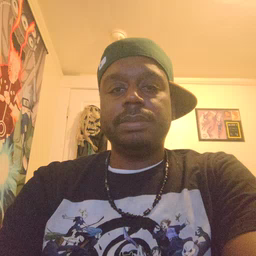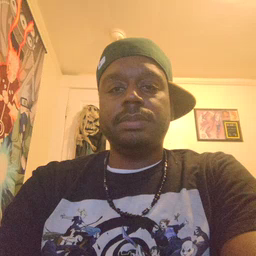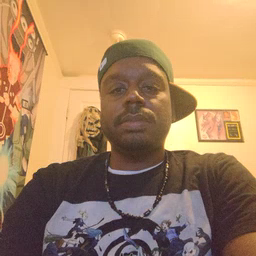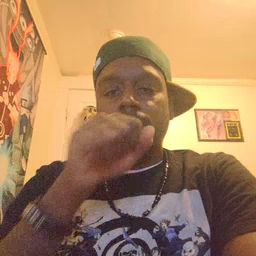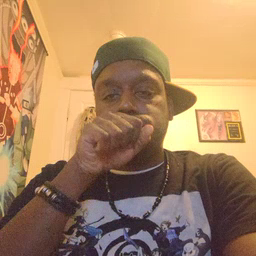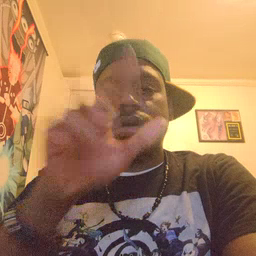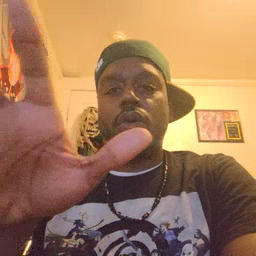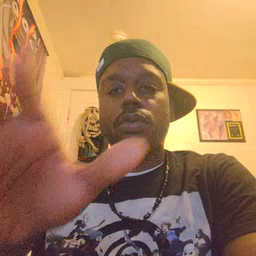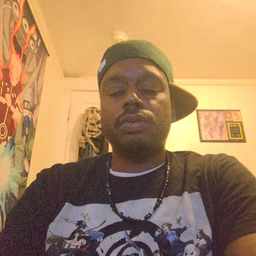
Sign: blow